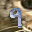
Label: 9